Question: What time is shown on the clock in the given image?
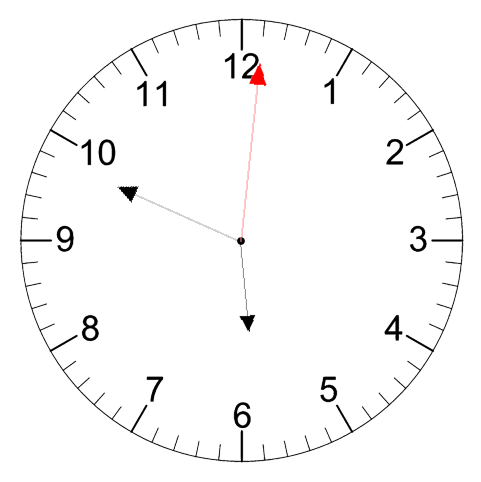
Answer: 05:49:01